Question: By clicking a button in my app, a user can 'invite' another person to join up. The email contacts in their address book are scanned and they can click from the list who they want to send an email to.
At present the screen looks something like this:

Basically, I want to have 'Already using by cool app!' only if the email in the person's address book is already present in my database. Any idea how to do this?
A user's email is identified in my database as @user.email. I know what I have to do is, 'scan through all the @user.emails in my database and if they match @contact.name then show the message', but not sure how to code it.
The relevant part of my code is:
'''
<!-- go through all the contacts in a person's email address book -->
<% @contacts.each do |name, value| %>
<div class="email">
<!-- for all the contacts, have a check box, unchecked -->
<%= check_box_tag "contacts[]", value, false, :id => value %>
<!-- make a label with the check box and the person's email
<label for="<%= value %>"><%= name %></label>
<%= "Already using my cool app!" %>
</div>
<% end %>
'''
Thanks for any help!
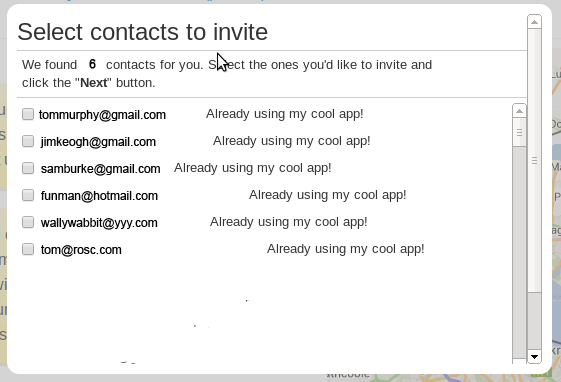
Answer: '''
if !User.find_by_email(mail_address).nil?
'''
should do the trick
if you want to avoid making a lot of individual db calls you could fetch an array of all the mail addresses of all users first and then just check if it 'user.include?(mail_address)'
or
use 'where(:email => array_of_contac_mail_addresses)' to get a limited set and just check a match there